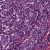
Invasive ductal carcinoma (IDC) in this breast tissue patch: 1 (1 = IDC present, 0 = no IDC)